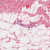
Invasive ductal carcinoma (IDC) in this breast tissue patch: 0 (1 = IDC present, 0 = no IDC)